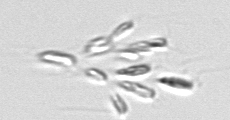
Label: Dinobryon